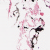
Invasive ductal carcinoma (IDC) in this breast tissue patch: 0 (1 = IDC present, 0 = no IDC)